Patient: sex F, age 57
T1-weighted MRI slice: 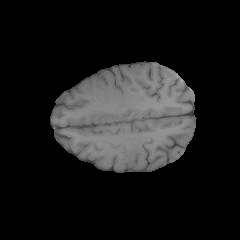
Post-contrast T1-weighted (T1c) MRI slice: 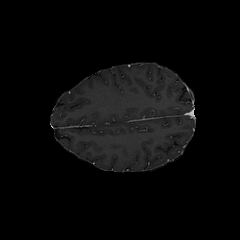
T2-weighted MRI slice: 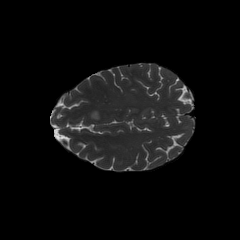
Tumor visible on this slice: yes
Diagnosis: Glioblastoma, IDH-wildtype
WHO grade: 4